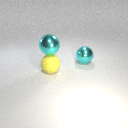
large cyan metal sphere to the right of large yellow rubber sphere